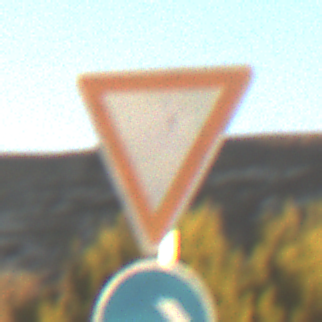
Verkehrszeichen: VorfahrtGewaehren
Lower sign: VorgeschriebeneFahrtrichtungHierRechts
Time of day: SunriseSunset
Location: Outdoor (Nature)
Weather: Clear
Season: NotSpecified
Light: Natural